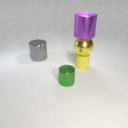
large purple metal cylinder above large yellow metal sphere